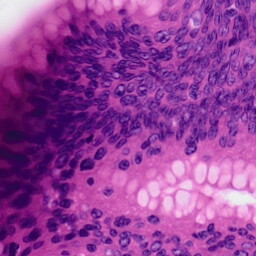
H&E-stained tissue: Colon